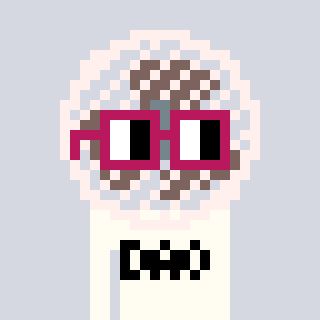
a pixel art character with square dark red glasses, a fan-shaped head and a grayscale-colored body on a cool background